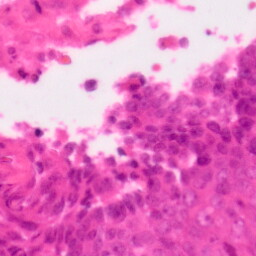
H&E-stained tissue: Colon